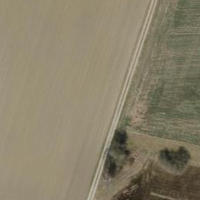
EUNIS habitat code: 52
Species observed at this site:
Helophilus pendulus